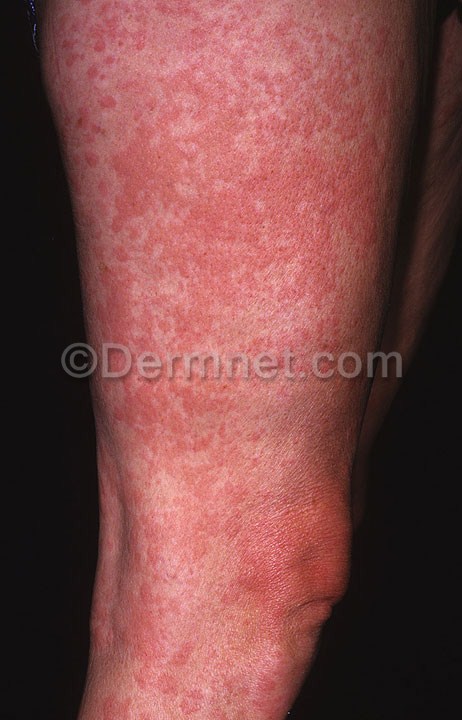
Disease: Urticaria Hives